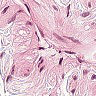
Metastatic tissue present: no